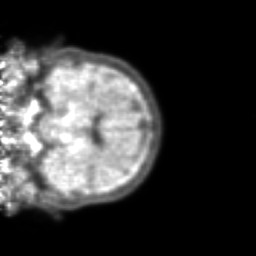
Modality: PET
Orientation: coronal
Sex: female
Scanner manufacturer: ge